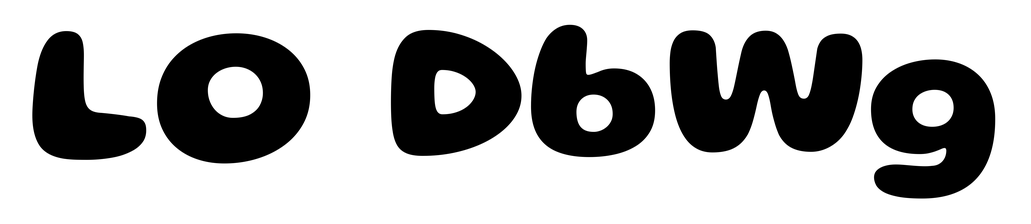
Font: Gluten_Bold